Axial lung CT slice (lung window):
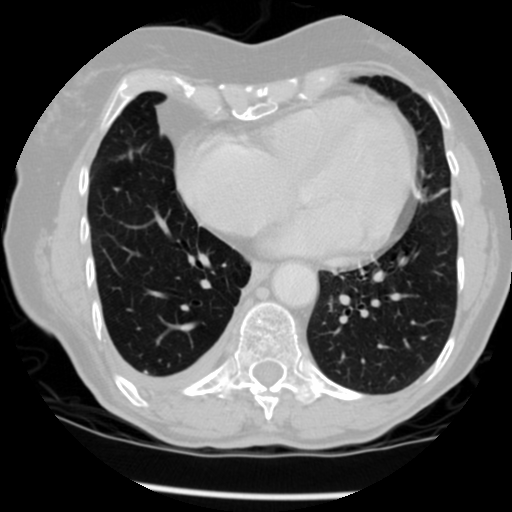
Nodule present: no